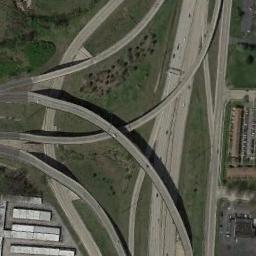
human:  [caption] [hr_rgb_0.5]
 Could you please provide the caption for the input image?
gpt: Below this overpass is a four-lane highway .

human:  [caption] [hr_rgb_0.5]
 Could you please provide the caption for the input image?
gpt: The directional overpass is over the roads on the lawn and some buildings are next to the overpass .

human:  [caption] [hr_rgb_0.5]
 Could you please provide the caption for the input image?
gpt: The overpass is on the grass next to some houses .

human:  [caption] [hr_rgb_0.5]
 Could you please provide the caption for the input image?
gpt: The grass is under the overpass .

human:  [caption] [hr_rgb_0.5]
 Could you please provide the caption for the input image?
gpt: There are green lawns and some buildings beside the overpass .